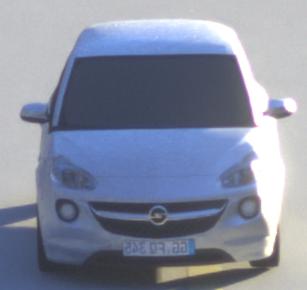
Make: Opel
Model: ADAM 1.2
Detailed model: ADAM
Model produced from: 2013/01
Model produced until: 2014/11
Doors: 3
Color: white
Road condition: dry road
Daytime: sunrise or sunset
Contrast: high contrast